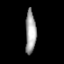
Tissue: prostate
Cell type: T cells
Senescence score: 0.7022
Nuclear area (px): 447
Mean DAPI intensity: 162.899